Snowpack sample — Loveland Pass, Silver Plume, Colorado, USA (12/14/25, 10:50 AM MST)
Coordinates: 39.664, -105.882
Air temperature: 36 °F
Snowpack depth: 67 cm
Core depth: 20 cm
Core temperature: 46.4 °F
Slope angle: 6°, slope face: 326°
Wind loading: low
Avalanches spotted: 0
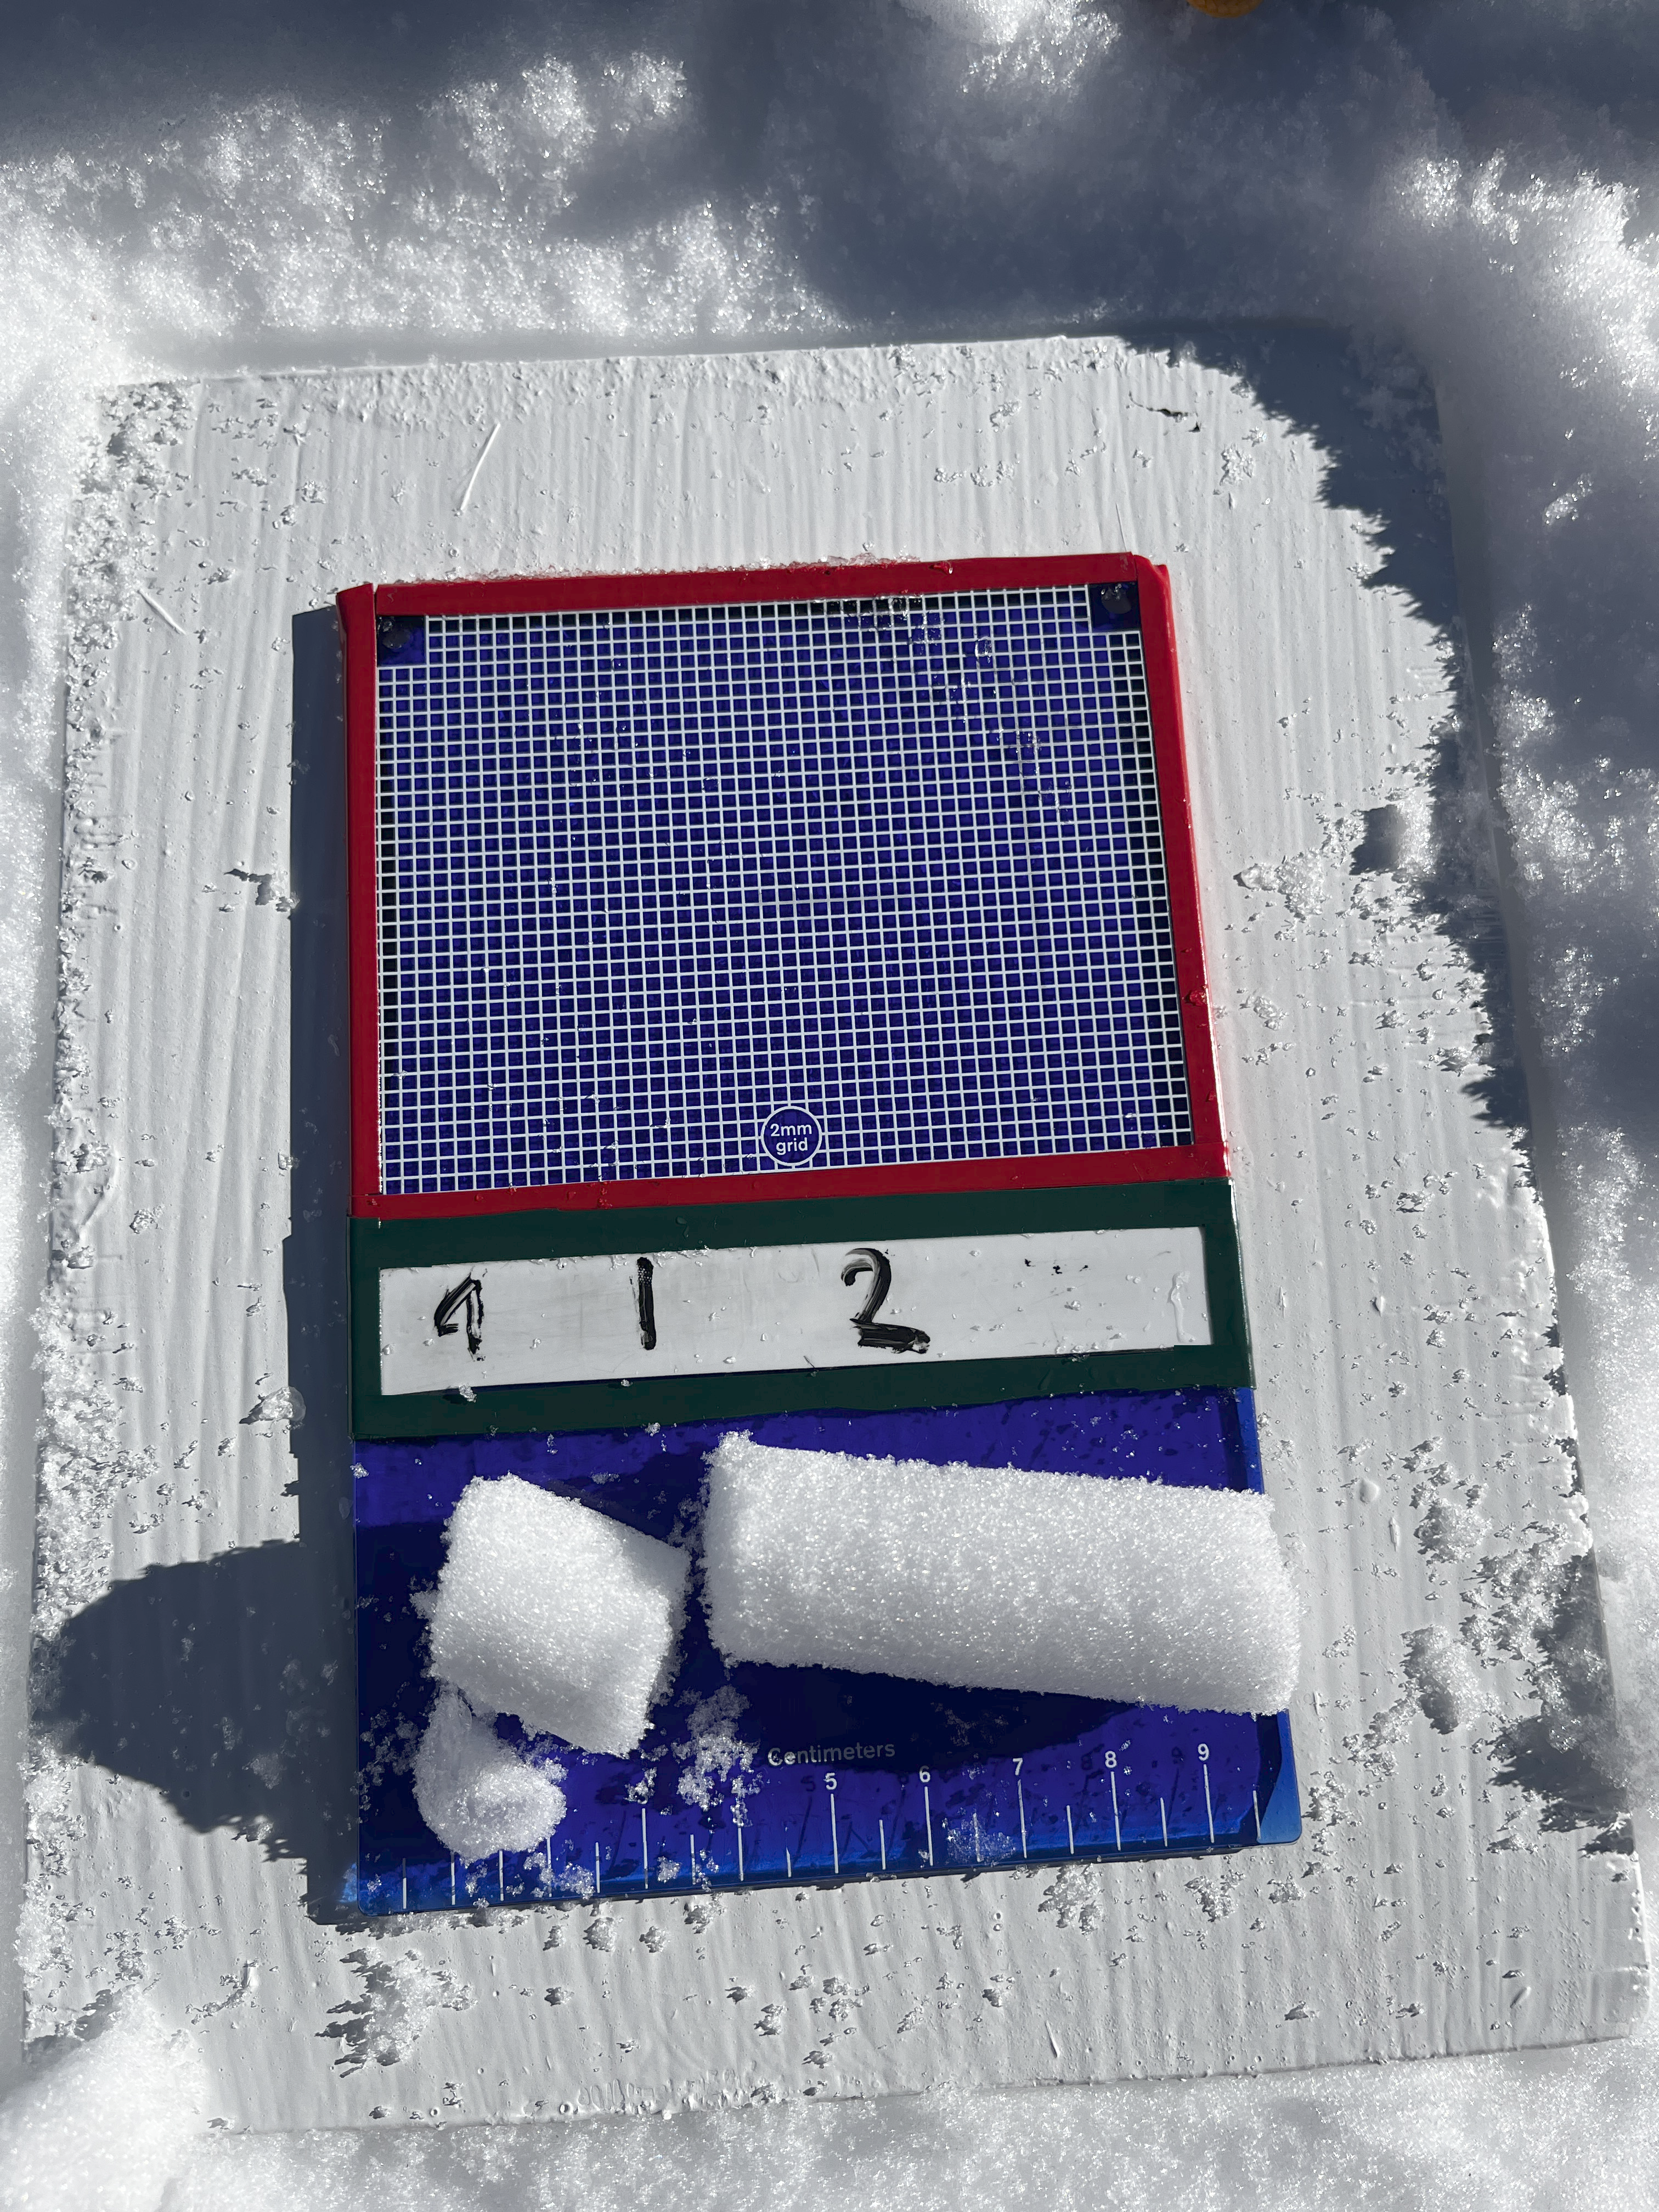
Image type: crystal_card
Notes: No avalanches spotted, very late start to the season with minimal snowpack